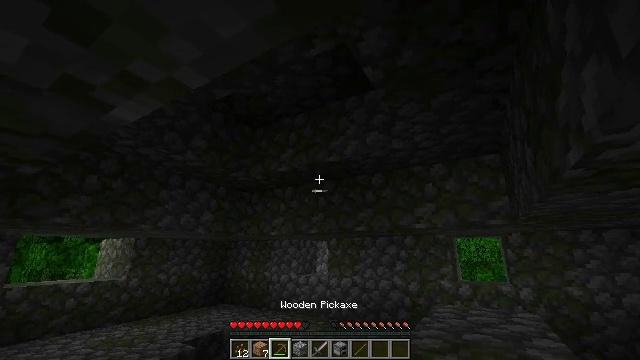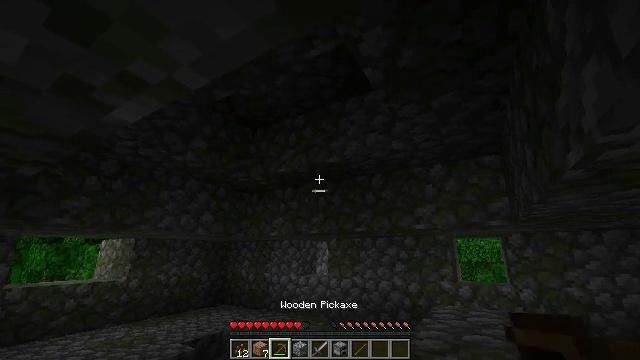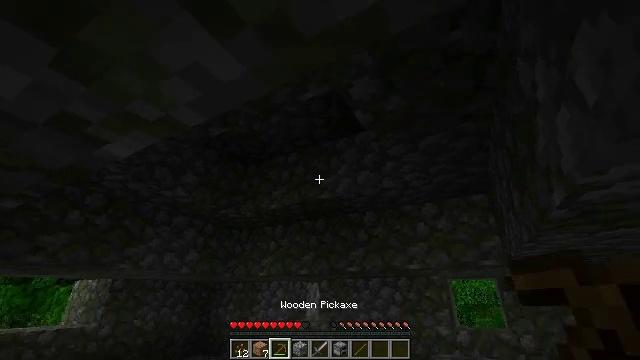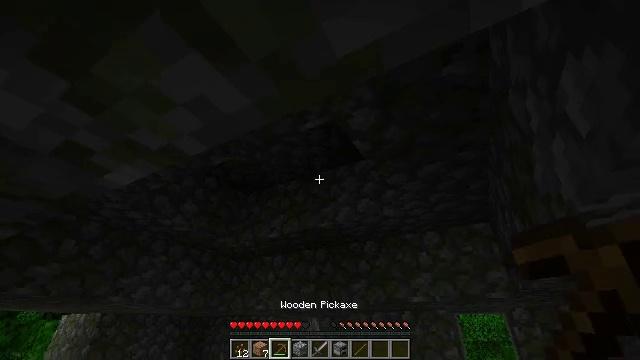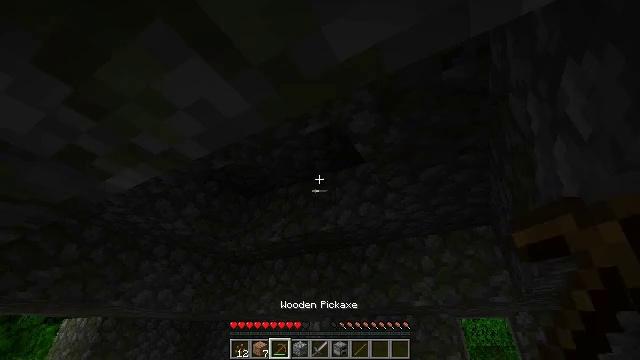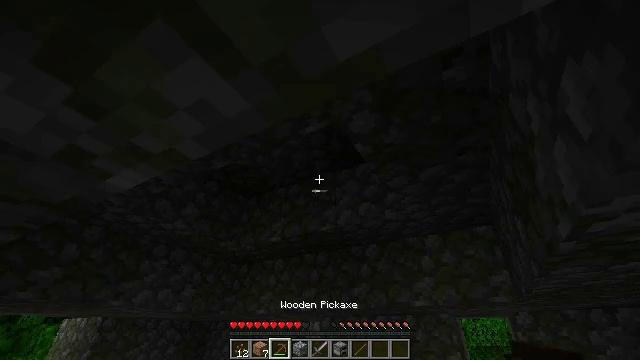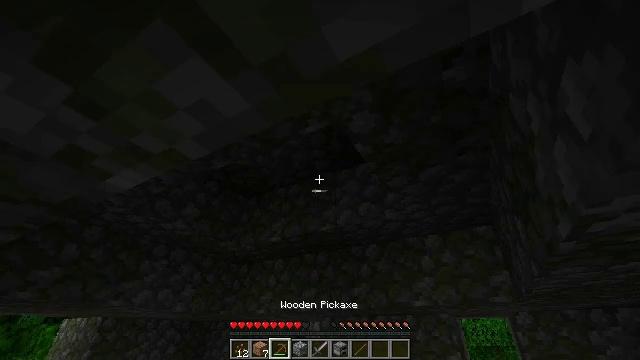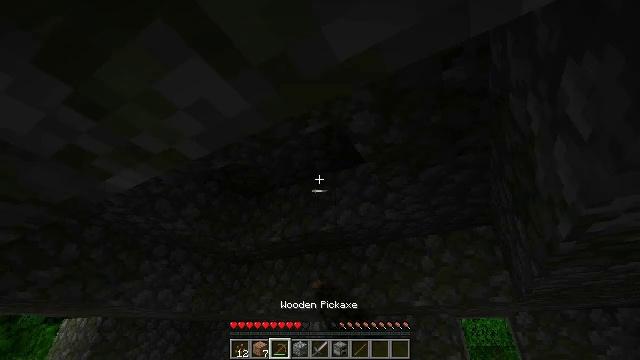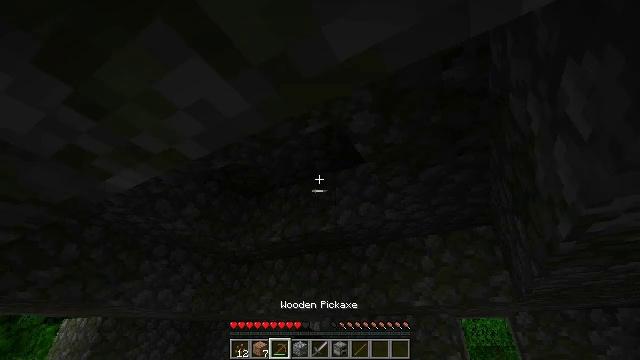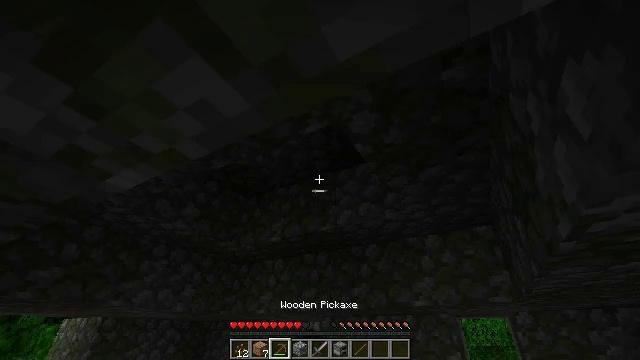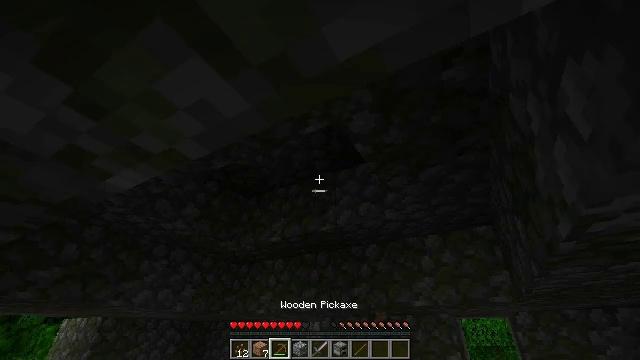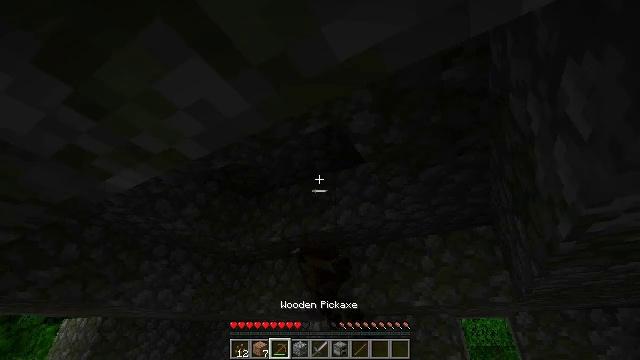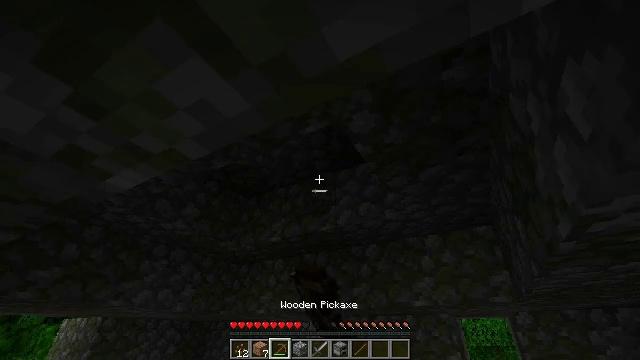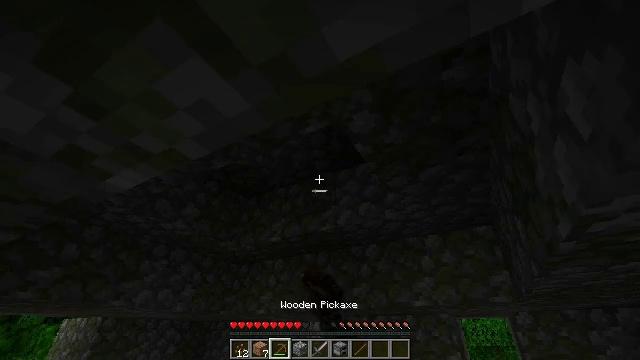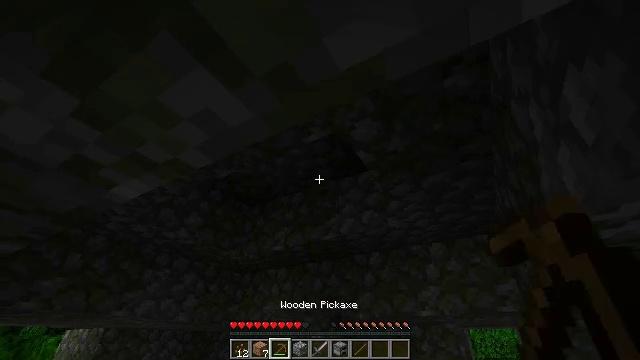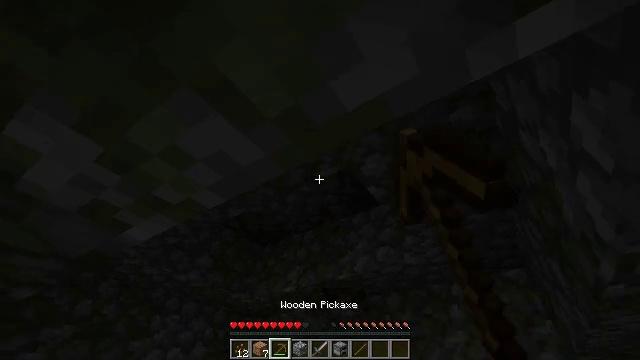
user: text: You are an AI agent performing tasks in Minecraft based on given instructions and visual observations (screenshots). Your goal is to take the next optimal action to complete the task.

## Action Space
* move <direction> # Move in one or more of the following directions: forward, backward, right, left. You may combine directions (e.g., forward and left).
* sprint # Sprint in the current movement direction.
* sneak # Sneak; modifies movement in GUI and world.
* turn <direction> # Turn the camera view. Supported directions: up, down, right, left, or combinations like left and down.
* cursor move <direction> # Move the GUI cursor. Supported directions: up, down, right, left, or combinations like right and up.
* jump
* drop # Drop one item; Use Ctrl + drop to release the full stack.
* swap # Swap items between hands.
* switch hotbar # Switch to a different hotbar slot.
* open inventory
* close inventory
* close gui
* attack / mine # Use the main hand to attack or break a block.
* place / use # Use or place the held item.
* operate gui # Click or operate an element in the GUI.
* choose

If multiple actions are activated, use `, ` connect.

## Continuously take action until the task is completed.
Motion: motion action
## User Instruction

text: Mine cobblestone underground.
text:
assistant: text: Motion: no_op
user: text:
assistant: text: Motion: turn right and up
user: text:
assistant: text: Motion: turn up
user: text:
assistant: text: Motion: no_op
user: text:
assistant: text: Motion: no_op
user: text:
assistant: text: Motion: attack / mine
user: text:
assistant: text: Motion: attack / mine
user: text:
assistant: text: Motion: attack / mine
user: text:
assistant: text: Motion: attack / mine
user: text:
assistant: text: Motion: attack / mine
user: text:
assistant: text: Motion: attack / mine
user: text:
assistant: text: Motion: attack / mine
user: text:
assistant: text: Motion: attack / mine
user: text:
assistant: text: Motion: turn up, attack / mine
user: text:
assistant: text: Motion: turn left and up, attack / mine
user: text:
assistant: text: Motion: turn left and up, attack / mine
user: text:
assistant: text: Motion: turn up, attack / mine
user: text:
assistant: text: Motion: attack / mine
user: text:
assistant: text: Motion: attack / mine
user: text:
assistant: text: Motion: attack / mine
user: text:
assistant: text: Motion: turn down, attack / mine
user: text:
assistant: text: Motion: attack / mine
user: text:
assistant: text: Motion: attack / mine
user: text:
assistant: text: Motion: attack / mine
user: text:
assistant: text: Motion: attack / mine
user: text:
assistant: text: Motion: attack / mine
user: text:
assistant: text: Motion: attack / mine
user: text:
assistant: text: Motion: attack / mine
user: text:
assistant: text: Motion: attack / mine
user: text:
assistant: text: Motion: attack / mine